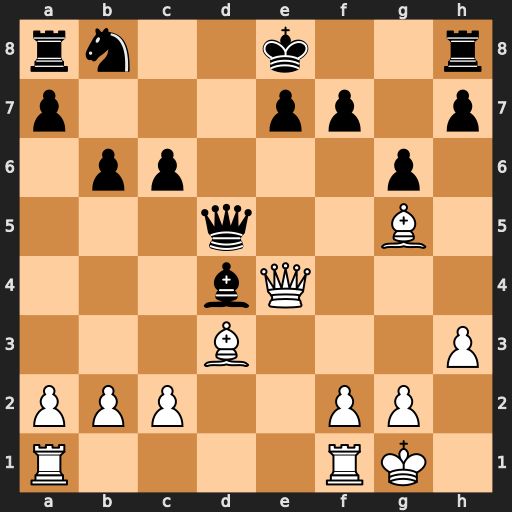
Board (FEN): rn2k2r/p3pp1p/1pp3p1/3q2B1/3bQ3/3B3P/PPP2PP1/R4RK1
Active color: w
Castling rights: kq
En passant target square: -
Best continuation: Qxe7#